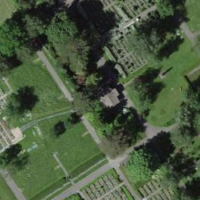
EUNIS habitat code: 53
Species observed at this site:
Corvus corone
Oenanthe oenanthe
Betula pendula
Sturnus vulgaris
Ilex aquifolium
Streptopelia decaocto
Corvus frugilegus
Fringilla coelebs
Passer domesticus
Coloeus monedula
Sylvia atricapilla
Carduelis carduelis
Columba palumbus
Turdus merula
Passer montanus
Phylloscopus collybita
Parus major
Erithacus rubecula
Milvus milvus
Pica pica
Phoenicurus ochruros
Ciconia ciconia
Picus viridis